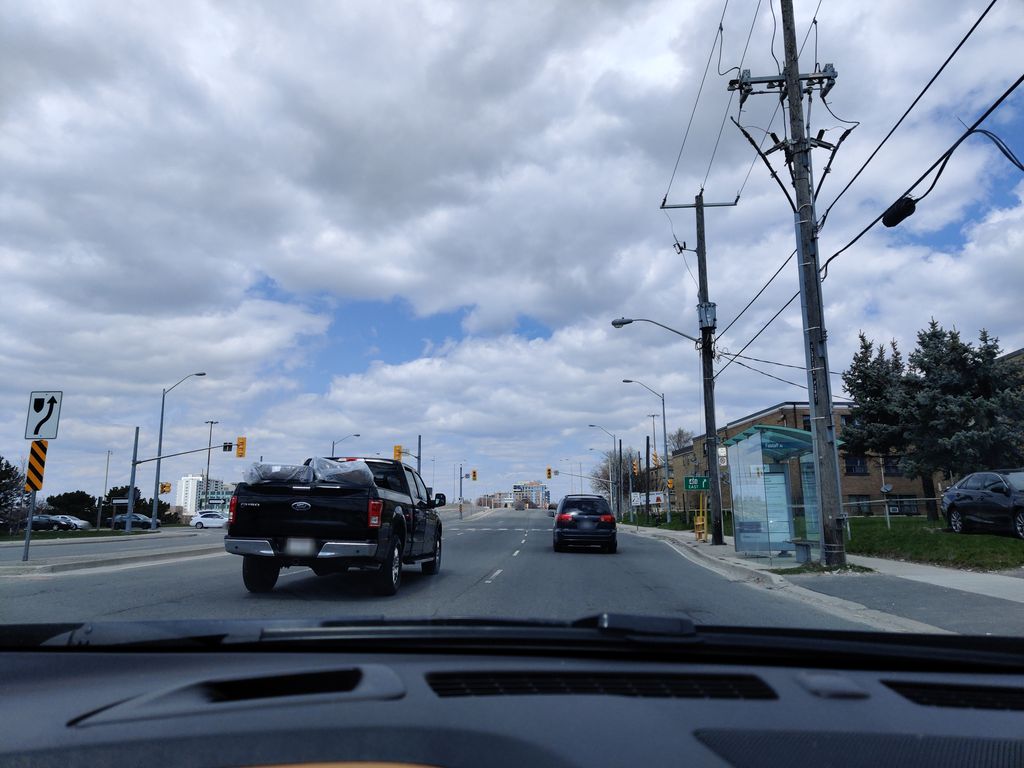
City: toronto